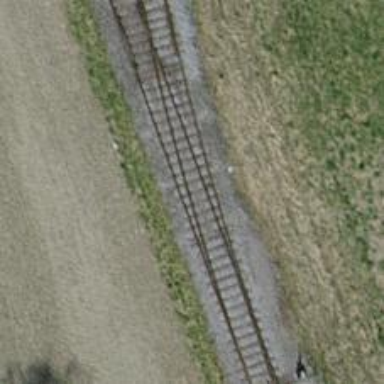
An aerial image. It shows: Single-track spur railway line.